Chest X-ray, PA view. Patient: 36 years old, sex F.
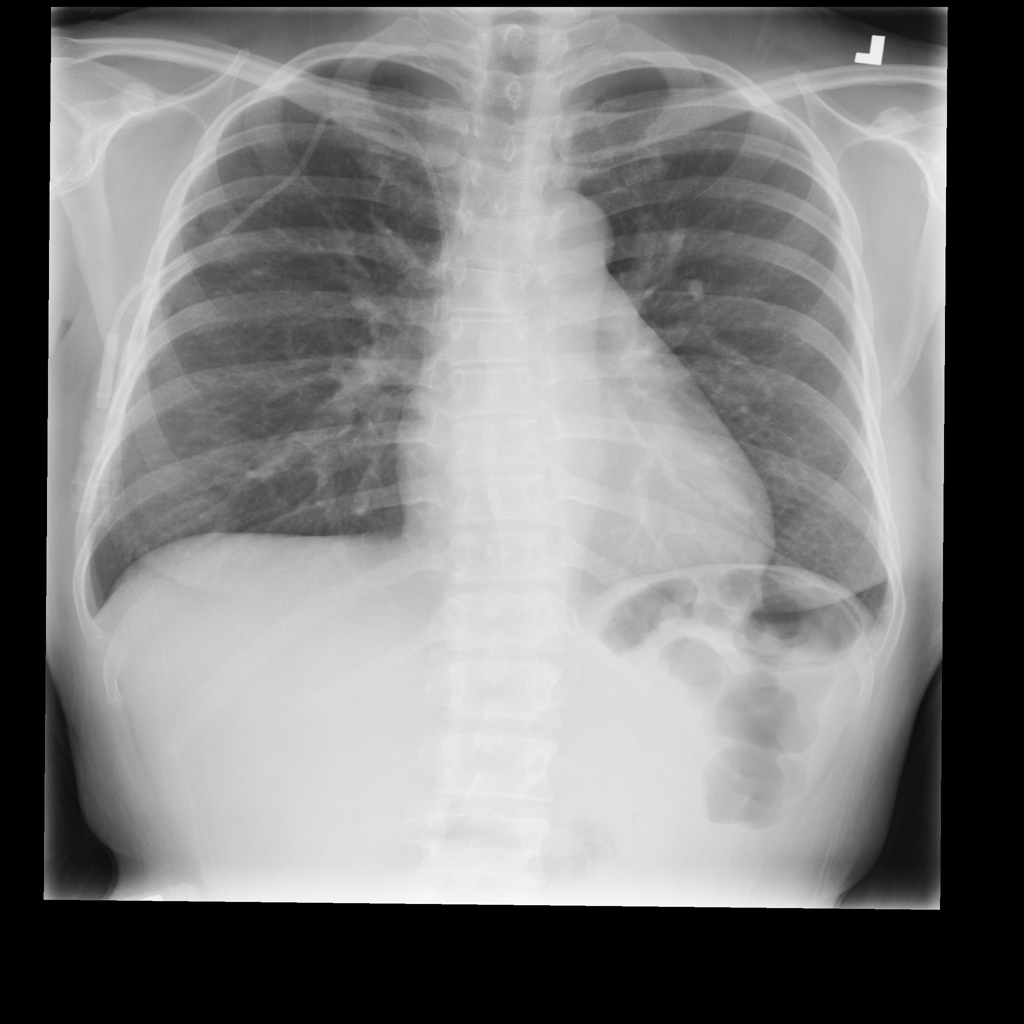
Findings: No Finding